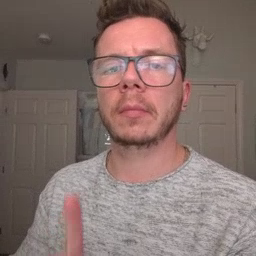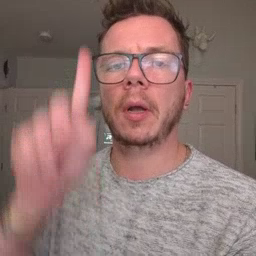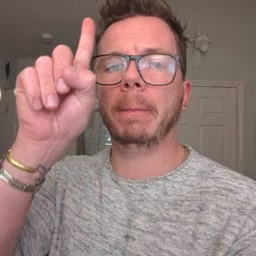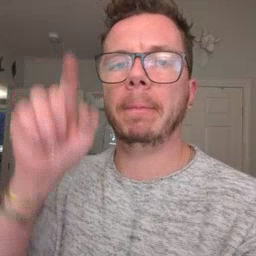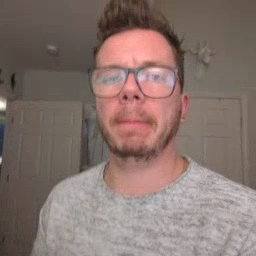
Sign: up